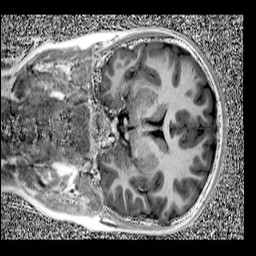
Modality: UNIT1
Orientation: coronal
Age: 10
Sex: male
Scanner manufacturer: siemens
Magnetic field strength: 3 T
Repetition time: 4 s
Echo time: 0.00303 s